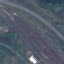
Land use / land cover class: Highway